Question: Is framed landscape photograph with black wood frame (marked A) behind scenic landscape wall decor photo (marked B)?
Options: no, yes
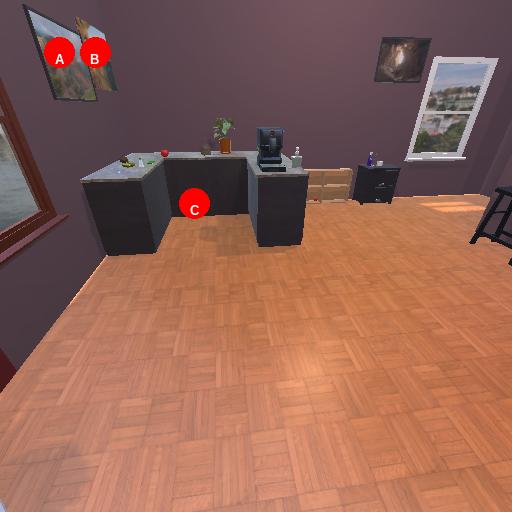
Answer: no